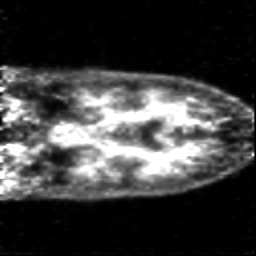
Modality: PET
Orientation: coronal
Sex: male
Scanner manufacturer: siemens